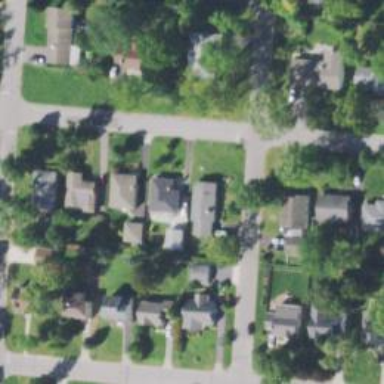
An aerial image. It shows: Residential driveway.